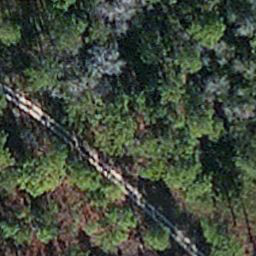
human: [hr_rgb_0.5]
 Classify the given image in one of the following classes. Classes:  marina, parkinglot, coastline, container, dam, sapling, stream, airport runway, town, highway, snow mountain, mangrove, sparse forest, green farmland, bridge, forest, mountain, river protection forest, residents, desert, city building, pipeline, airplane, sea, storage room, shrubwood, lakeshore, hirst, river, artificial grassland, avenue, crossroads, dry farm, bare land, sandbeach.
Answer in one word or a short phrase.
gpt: sapling